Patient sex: F
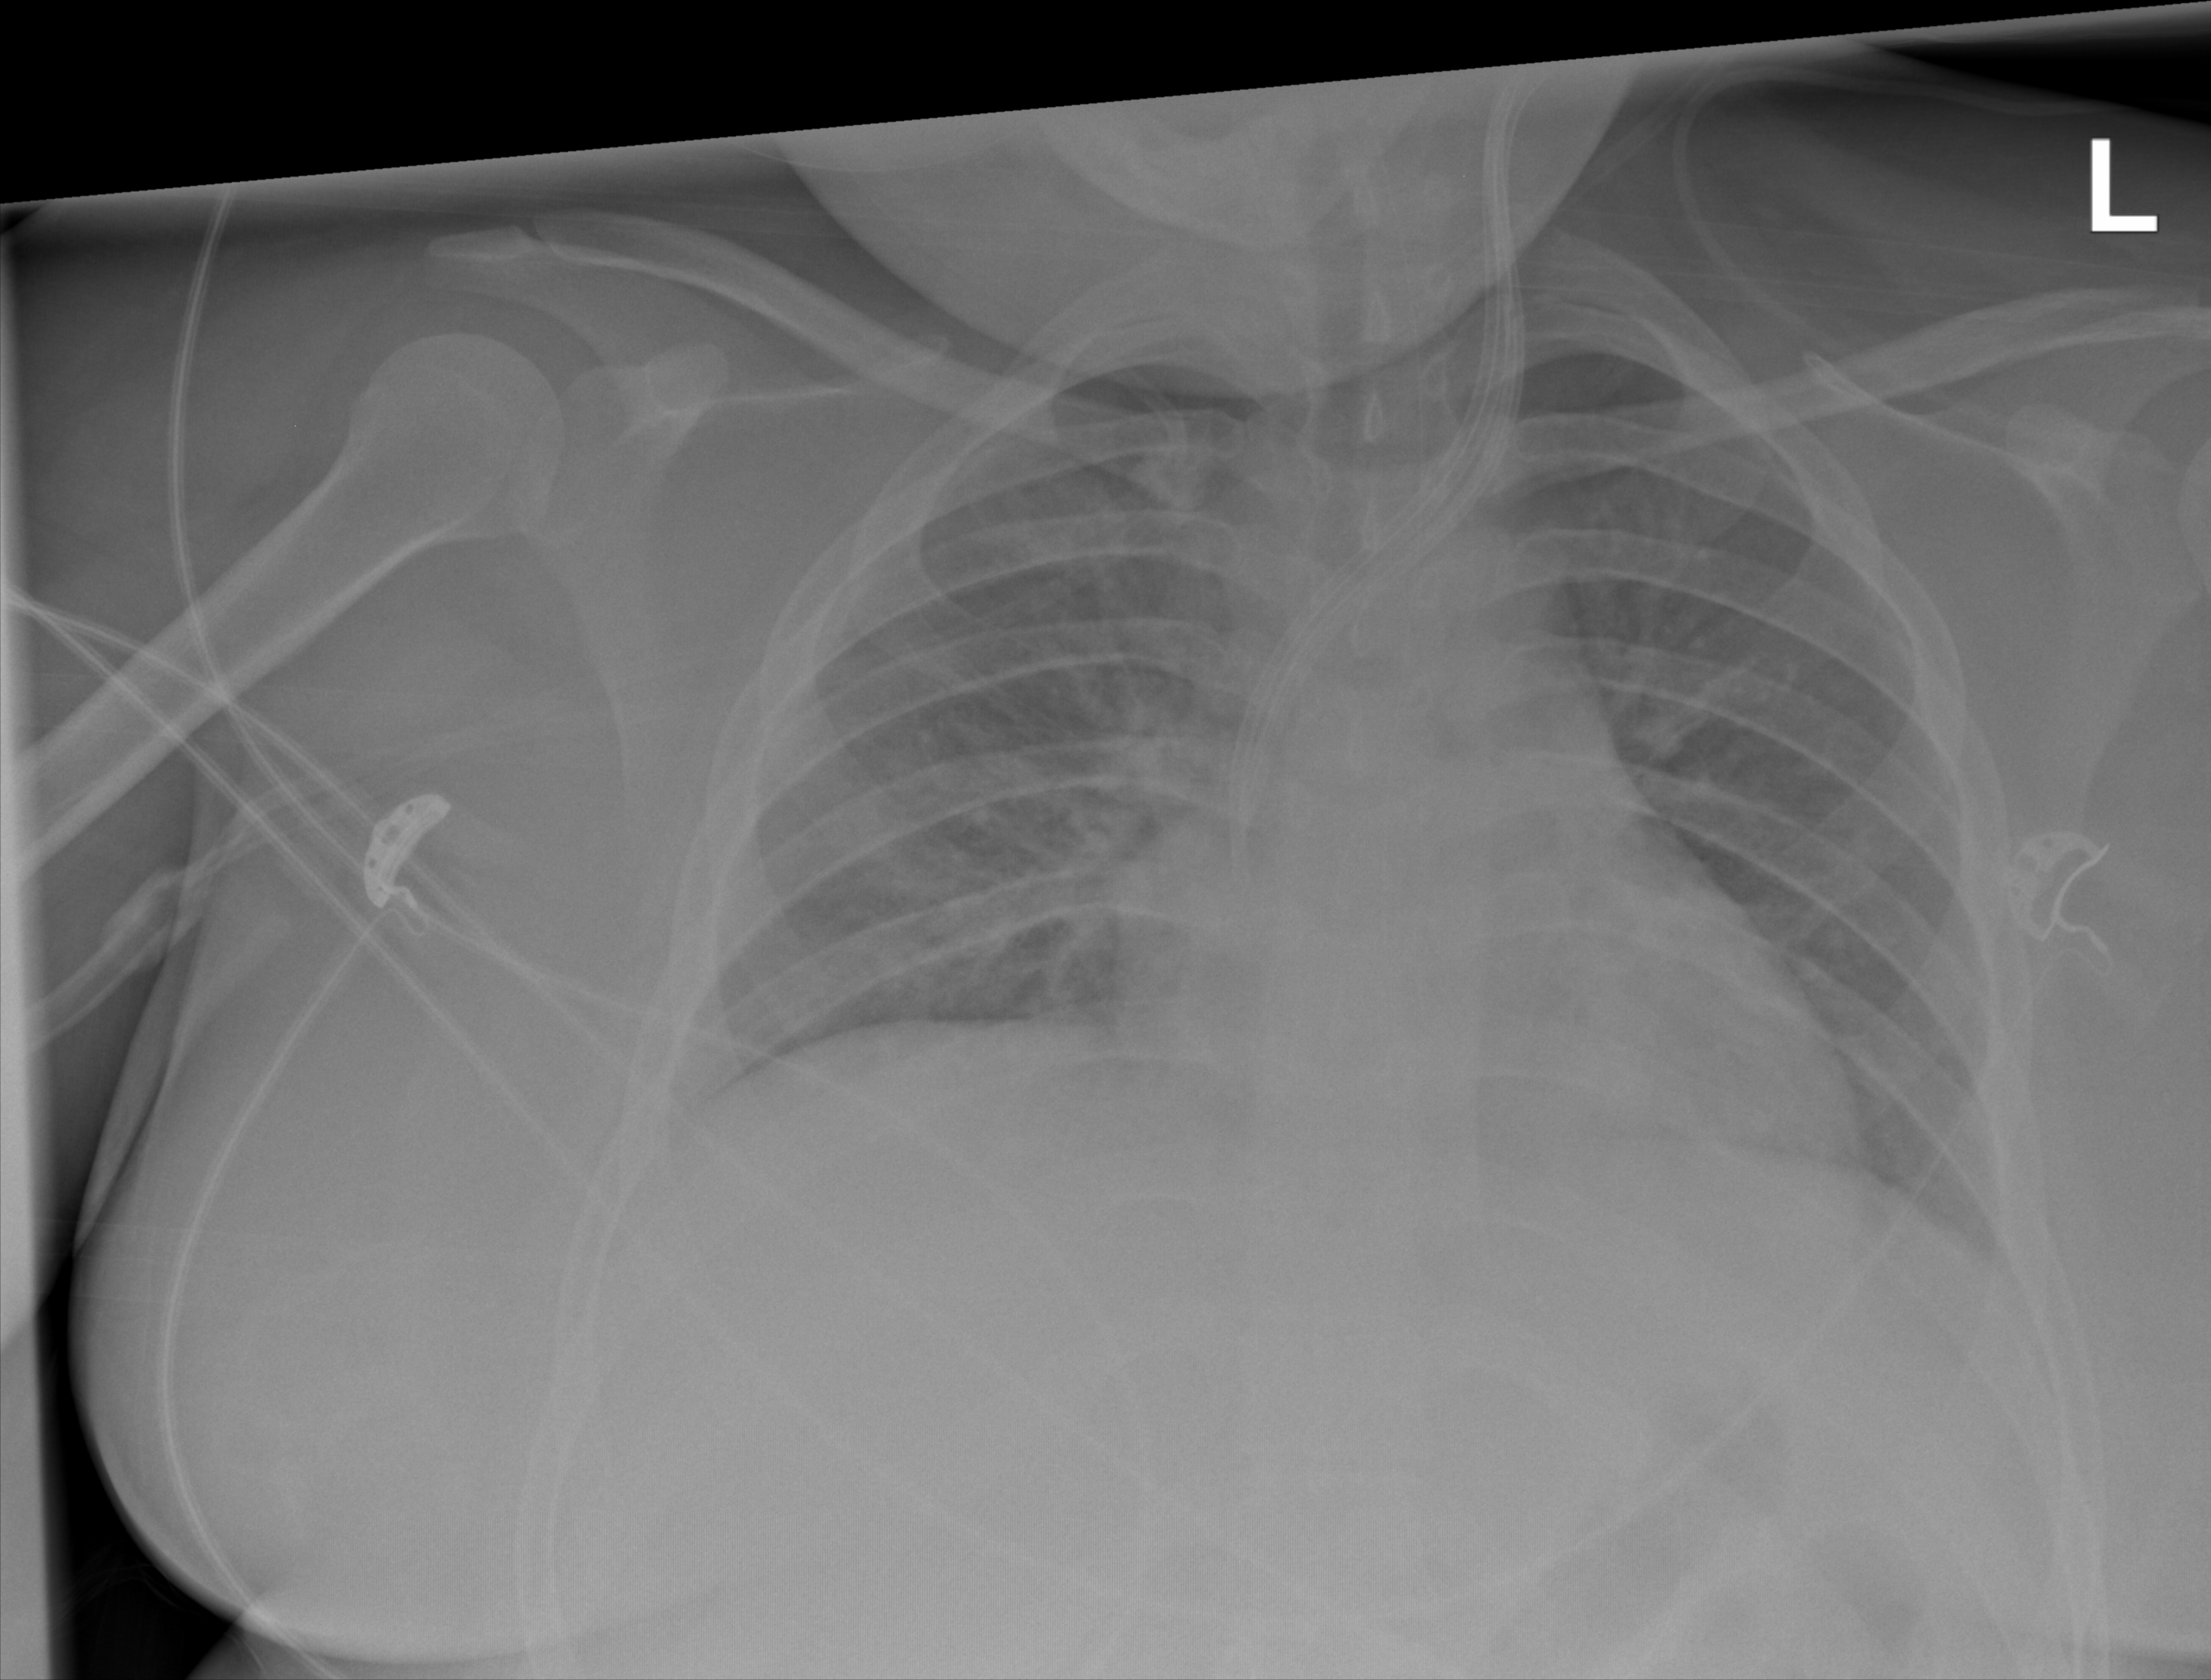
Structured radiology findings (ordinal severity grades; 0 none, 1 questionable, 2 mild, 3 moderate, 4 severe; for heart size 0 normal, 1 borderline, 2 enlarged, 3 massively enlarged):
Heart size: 0
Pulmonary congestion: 0
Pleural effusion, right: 0
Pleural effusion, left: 0
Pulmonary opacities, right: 2
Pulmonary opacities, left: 2
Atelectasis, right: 2
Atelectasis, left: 0